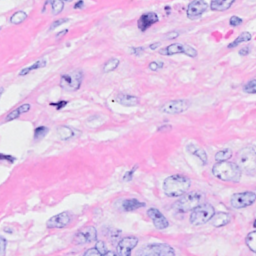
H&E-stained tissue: Breast